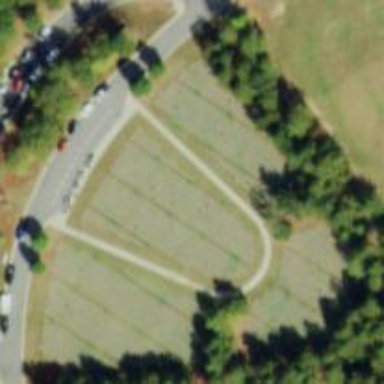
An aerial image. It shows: Sector of the cemetery with grass landuse.